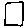
Label: square